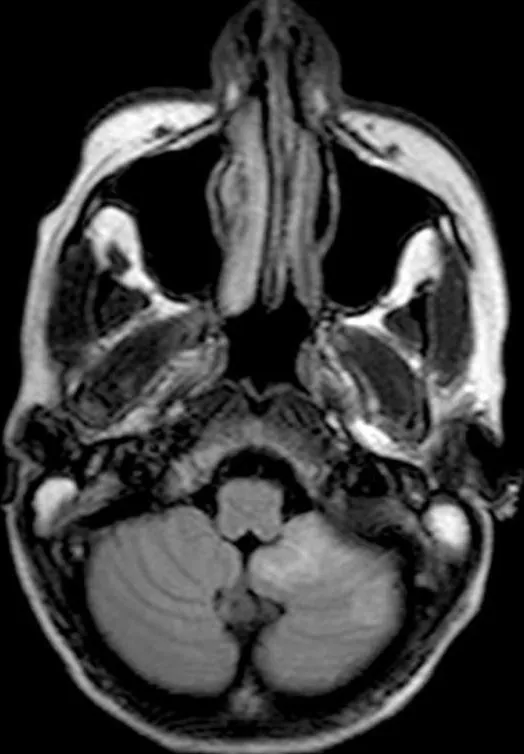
Brain magnetic resonance imaging (MRI) revealing left side cerebellar abscesses.
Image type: radiology (mri)